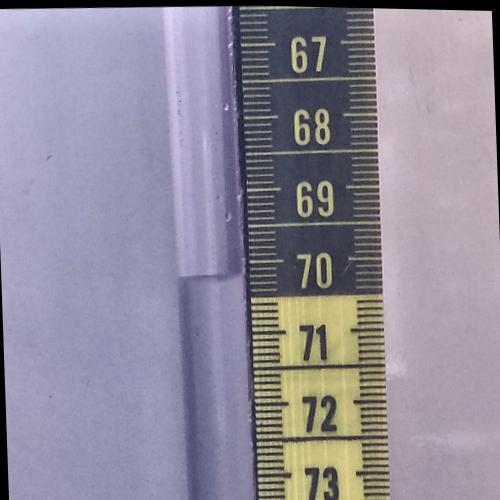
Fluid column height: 70.2 cm